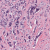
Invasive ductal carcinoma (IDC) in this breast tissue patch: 1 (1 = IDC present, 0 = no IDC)